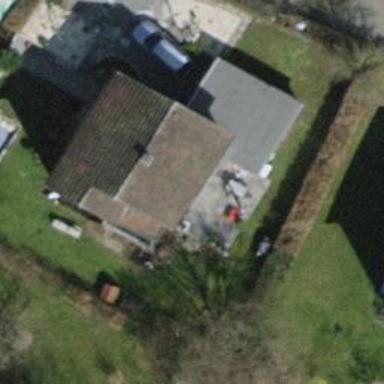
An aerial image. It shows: Building with pitched roof.